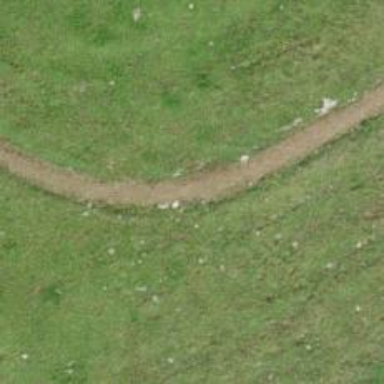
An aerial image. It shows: Path.